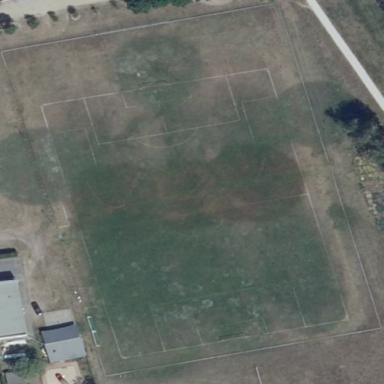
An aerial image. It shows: Soccer pitch for leisure land activities.